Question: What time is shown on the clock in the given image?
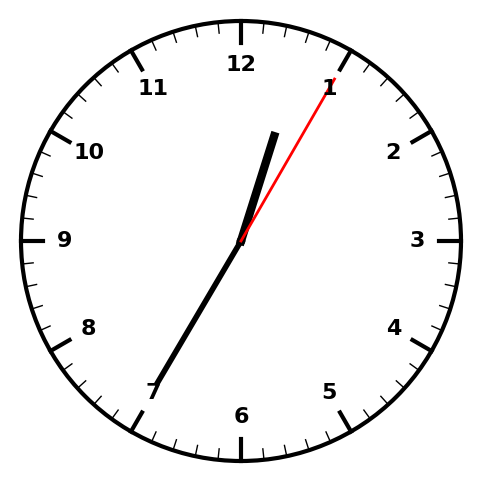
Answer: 12:35:05